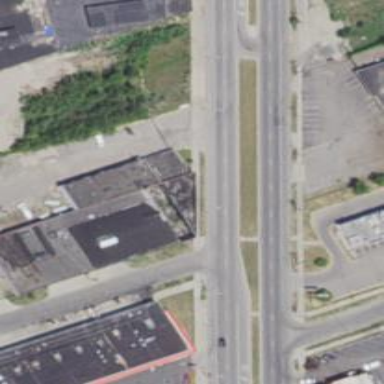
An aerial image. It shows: Footway located on traffic island.